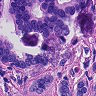
Metastatic tissue present: yes